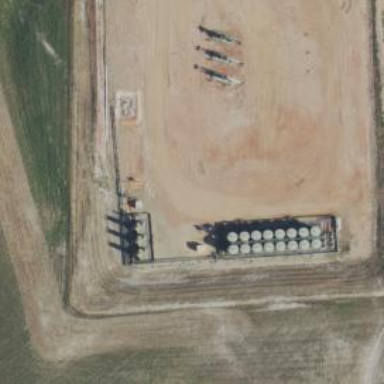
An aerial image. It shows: Storage tank that is man-made.